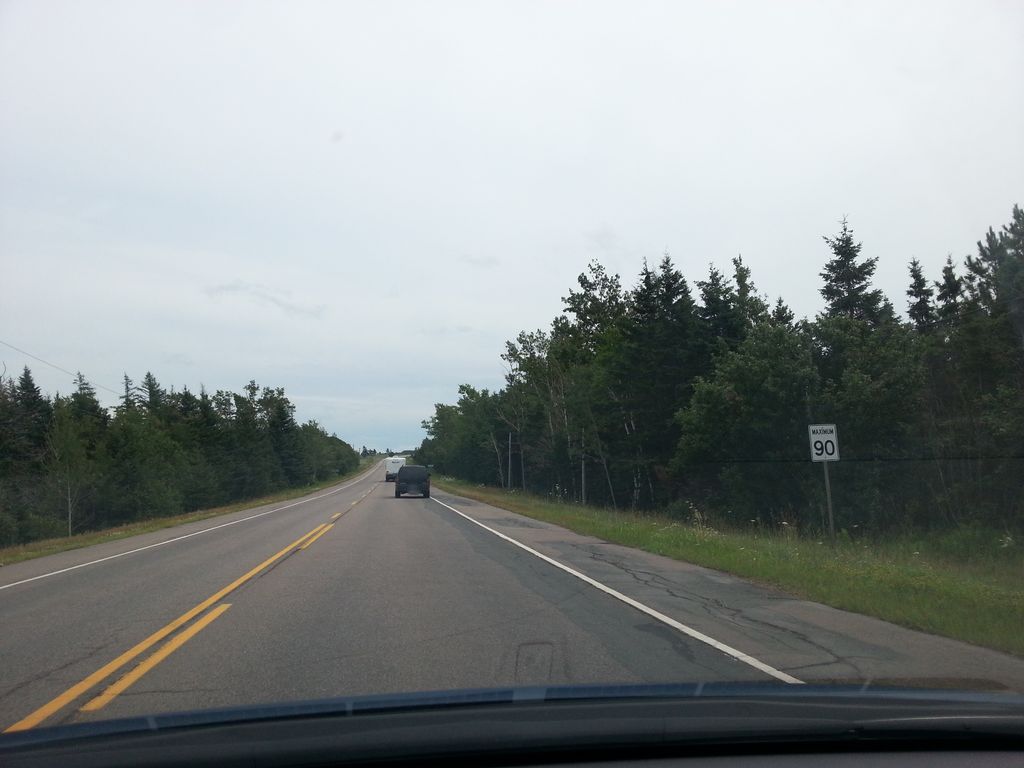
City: charlottetown